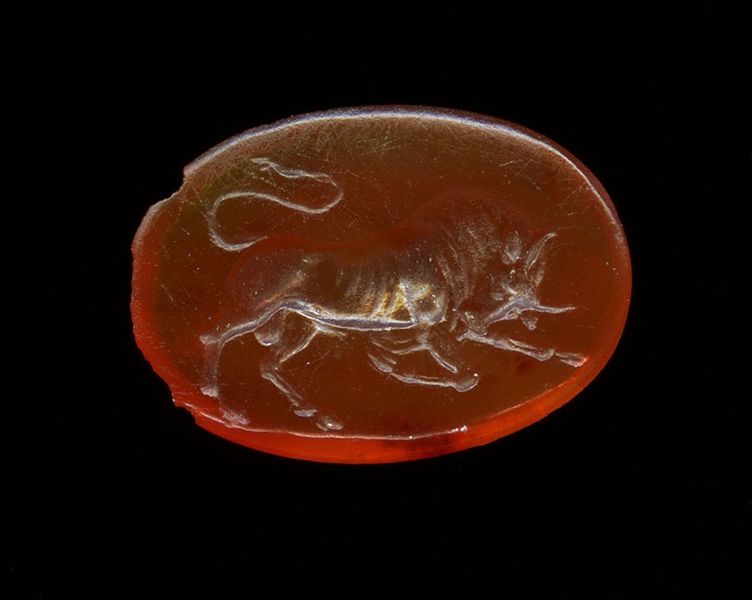
Titel: Gemme (angreifender Stier)
Standort: Hamburg
Institution: Museum für Kunst und Gewerbe Hamburg
Schlagwörter: schmuck, kleidung, geschnitten, accessoire, kunstgewerbe, stier, kunsthandwerk, gemme, glyptik, frauenkleidung, damenbekleidung, schmuckstein, handschmuck, bildwerke, karneol, steinschneidekunst, angewandte und bildende kunst, hessische systematik, körper, frühe kaiserzeit, prinzipat, körperschmuck, steinschnitte, römisch, chalcedon